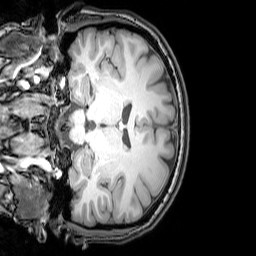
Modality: T1w
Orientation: coronal
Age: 24
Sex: female
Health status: healthy
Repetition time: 0.081 s
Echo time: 0.037 s